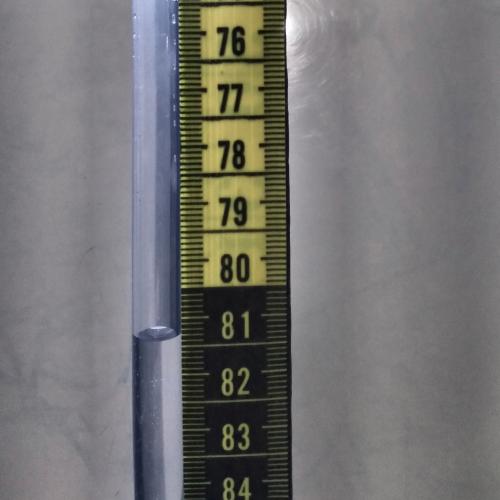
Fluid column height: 81.3 cm